Question: My function is
- - 'taxi'
---

---
<URL>
'''
<table>
<tr>
<td>
<input type="radio" name="vehicle" value="company_vehicle" />Company Vehicle</td>
</tr>
<tr class="set_width" id="company_vehicle">
<td>
<input type="text" />
</td>
<td>
<input type="checkbox" />Company Vehicle</td>
</tr>
<tr>
<td>
<input type="radio" name="vehicle" value="hiring_vehicle" />Hiring Vehicle</td>
</tr>
<tr class="set_width" id="hiring_vehicle">
<td>
<input type="text" />
</td>
<td>
<input type="radio" name="abc" value="car" />Car</td>
<td>
<input type="radio" name="abc" value="bus" />Bus</td>
</tr>
<tr>
<td>
<input type="radio" name="vehicle" value="taxi" />Taxi</td>
</tr>
<tr class="set_width" id="taxi">
<td>
<input type="checkbox" />Taxi</td>
</tr>
</table>
'''
'''
var rbt_vehicle = $("input[name=vehicle]");
$(rbt_vehicle).on('change', function (e) {
var valueSelected = this.value;
$('#' + valueSelected).find(':text').prop('disabled', false).val('').removeClass('readonly').closest('tr').siblings('tr.set_width').find(':text').prop('disabled', true).addClass('readonly');
$('#' + valueSelected).find(':checkbox,:radio').prop('disabled', false).closest('tr').siblings('tr.set_width').find(':checkbox,:radio').prop('disabled', true);
});
'''
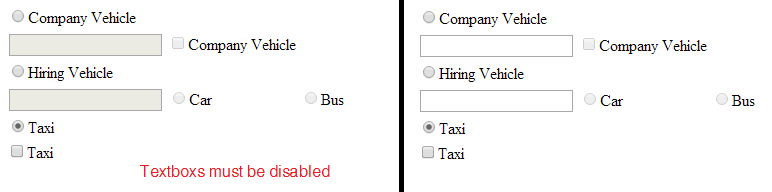
Answer: Using your current function, you can actually remove a lot of the current code and just do the following:
'''
var rbt_vehicle = $("input[name=vehicle]");
$(rbt_vehicle).on('change', function (e) {
var valueSelected = this.value;
// your other code here ...
$('input[type="text"]').prop('disabled', valueSelected === 'taxi');
});
'''
<URL>